Brain MRI, modality: ceT1
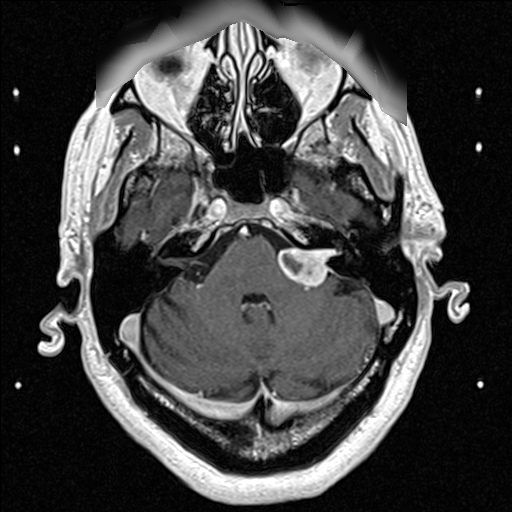